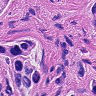
Metastatic tissue present: yes